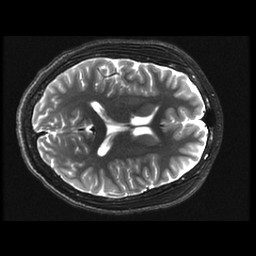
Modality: T2w
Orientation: axial
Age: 14
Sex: male
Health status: ill
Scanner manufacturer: ge
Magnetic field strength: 3 T
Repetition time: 7.5 s
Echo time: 0.1007 s